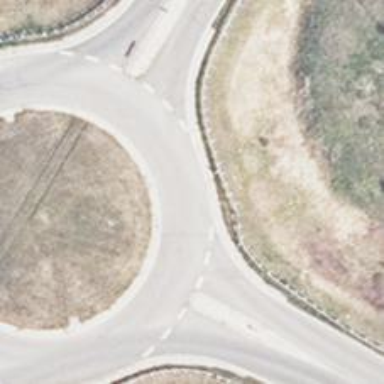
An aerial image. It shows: Tertiary road made of asphalt leading to roundabout junction.